Question: I am trying to build a generic list to show on my page load.
The list should display the amount of users listed in my database and display the amount of valuations assigned to them at the time. Look below at the picture to see what i'm going for.

I build this list in the following way:
'''
<ul class="menu" style="float: left;">
<li class="item1"><a href="#" class="">Valuations<span>4</span></a>
<ul style="display: block; ">
</ul>
</li>
<li class="item2"><a href="#" class="">Users<span id = "userCount"></span></a>
<ul id = "UserList" style="display: none; ">
<li class="subitem1"><a href="#">User Name<span>3</span></a></li>
<li class="subitem1"><a href="#">User Name<span>1</span></a></li>
</ul>
</li>
</ul>
'''
The bottom section Class = "item2" is where the users should be listed. At the moment there are 2 links there displaying user names.
I would like to build generic code to create a link for each user listed in my database.
I currently have jQuery code that is looping though the entry's in my database and assigning my variable name the value of the user in the entry of the database.
---
Edit
I'm looking to add code in this for loop to add links to my list:
'''
$(document).ready(function () {
$.post("Dashboard/UsersGet", {}, function (dataSet) {
var obj = jQuery.parseJSON(dataSet);
var table = obj.Table;
var countUsers = 0;
for (var i = 0, len = table.length; i < len; i++) {
var array = table[i];
if (array.Active == 1) {
var name = array.Name; //Here i get the name of the user and would like to create an entry to the user list.
UserList.Items.add(<li class="subitem1"><a href="#">name<span>3</span></a></li> );
countUsers = countUsers + 1;
}
}
$('#userCount').html(countUsers.toString());
});
});
'''
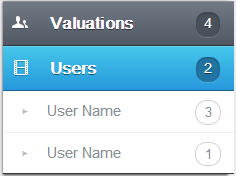
Answer: '''
lis = '';
for (var i = 0, len = table.length; i < len; i++) {
var array = table[i];
if (array.Active == 1) {
var name = array.Name; //Here i get the name of the user and would like to create an entry to the user list.
lis += '<li class="subitem1"><a href="#">'+name+'<span>3</span></a></li>';
countUsers = countUsers + 1;
}
}
$("#UserList").html(lis);
'''
I don't see in your original code where the number 3 comes from, so I just hard-coded it here. You should be able to replace that with whatever you use to get the numbers.